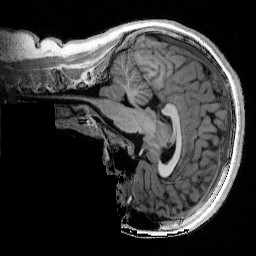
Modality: T1w
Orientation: sagittal
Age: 11
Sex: female
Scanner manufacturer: siemens
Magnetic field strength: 3 T
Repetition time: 4 s
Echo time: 0.00289 s